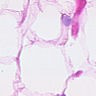
Metastatic tissue present: no